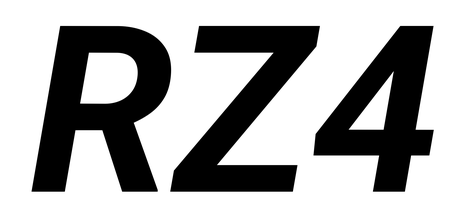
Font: Roboto-Italic_Bold_Italic